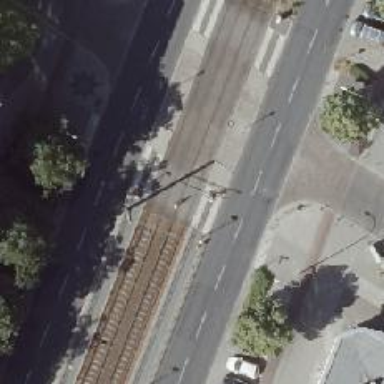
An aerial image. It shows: Asphalt footway with unmarked crossing and crossing island.